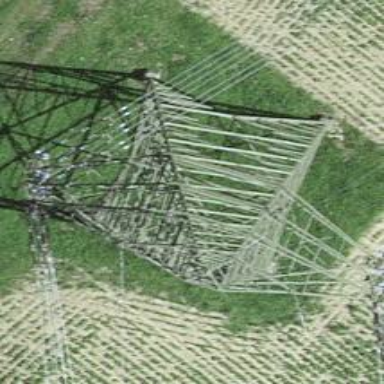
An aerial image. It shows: Power line with three cables.